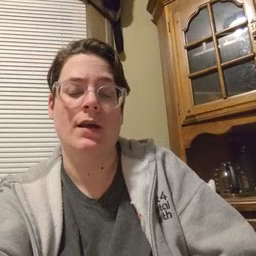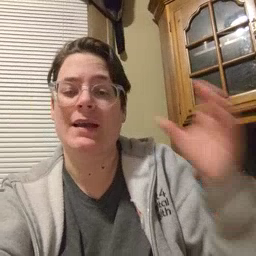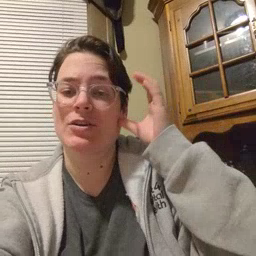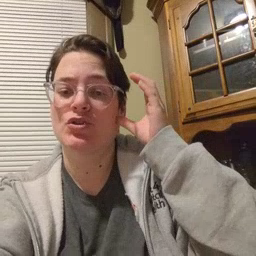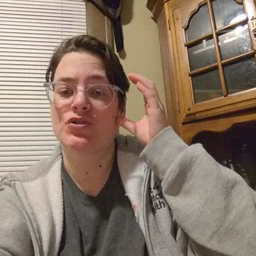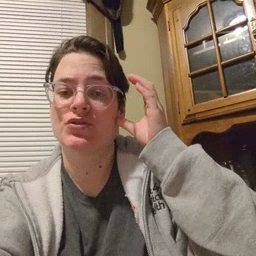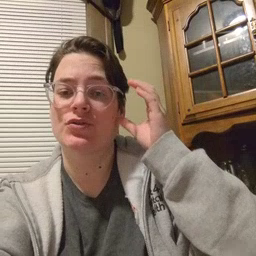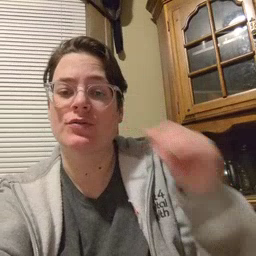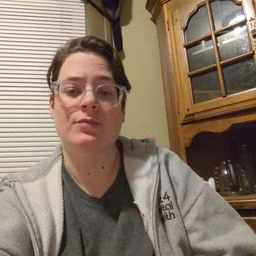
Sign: hear